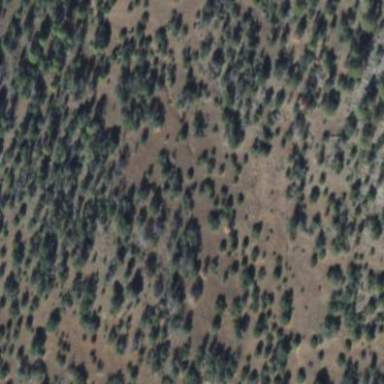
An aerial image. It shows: Patch of scrub vegetation.